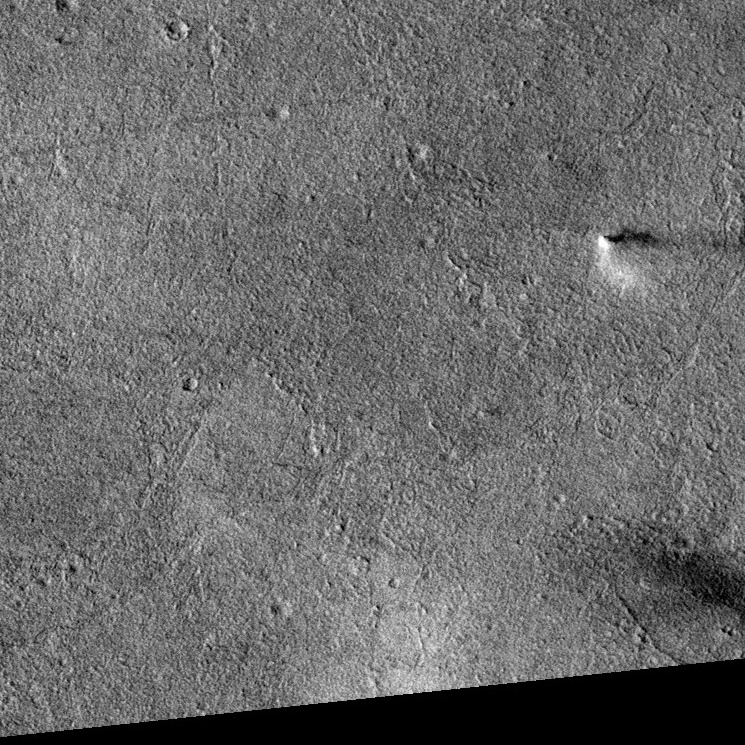
Label: dustdevil